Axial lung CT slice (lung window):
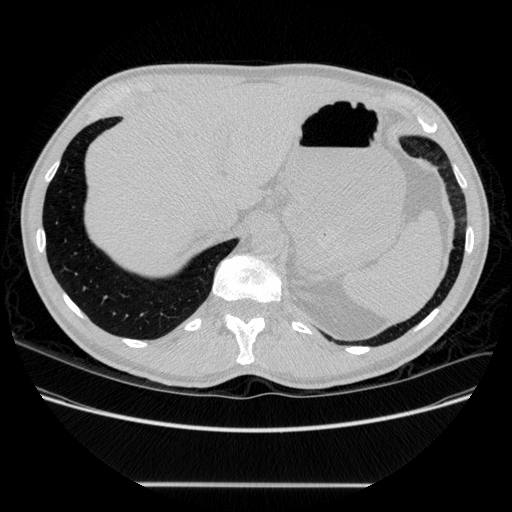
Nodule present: no